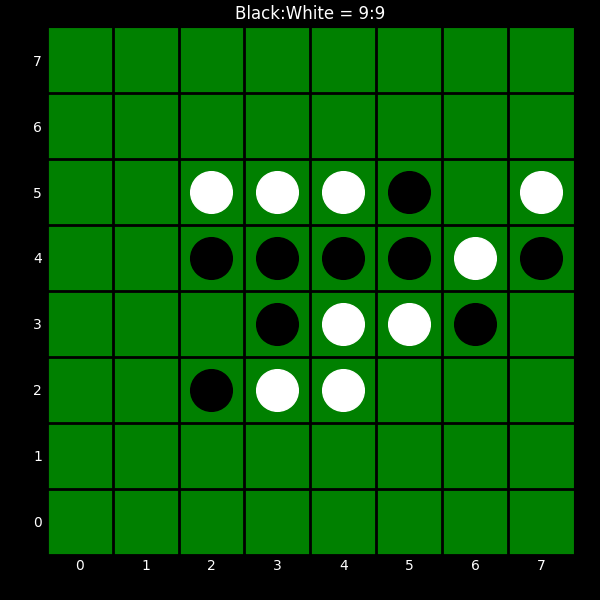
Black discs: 9
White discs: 9